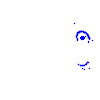
Particle: kaon